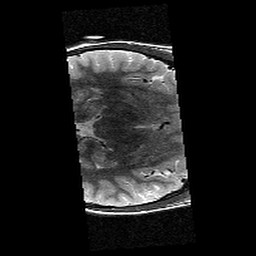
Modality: T2w
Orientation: axial
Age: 13
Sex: female
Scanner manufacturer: siemens
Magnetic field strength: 3 T
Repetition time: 9.23 s
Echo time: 0.067 s